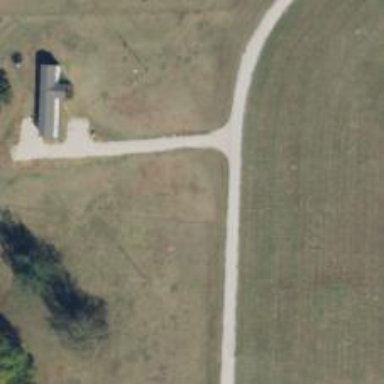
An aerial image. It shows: Driveway leading to service road.